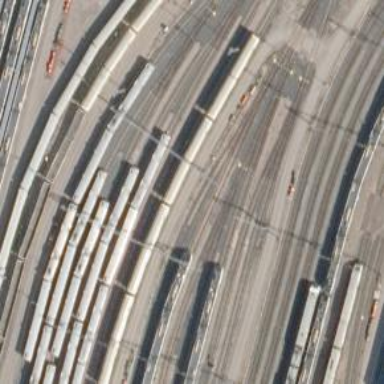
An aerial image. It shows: Rail yard with electrified contact lines for railway operations.